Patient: sex M, age 38
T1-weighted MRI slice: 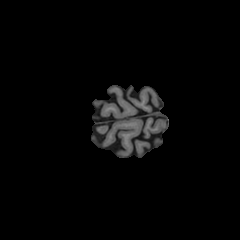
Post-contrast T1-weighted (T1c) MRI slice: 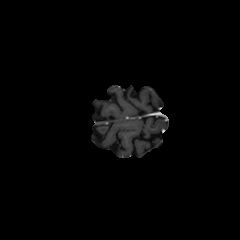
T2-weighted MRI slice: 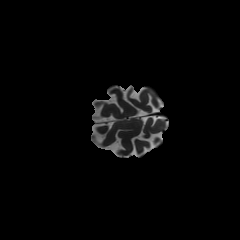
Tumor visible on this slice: no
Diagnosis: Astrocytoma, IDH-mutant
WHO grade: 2